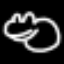
Label: frog